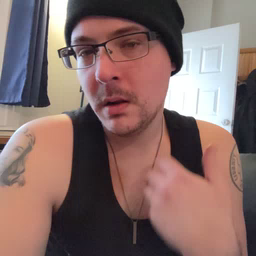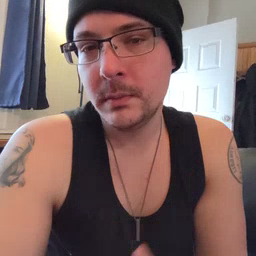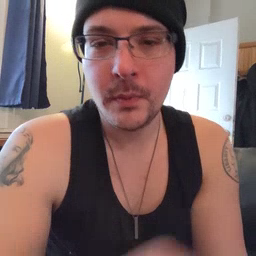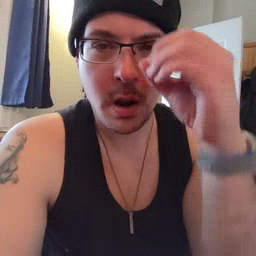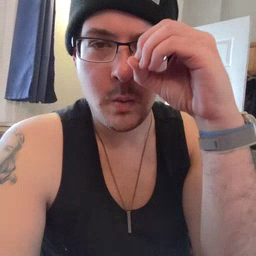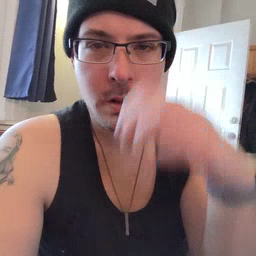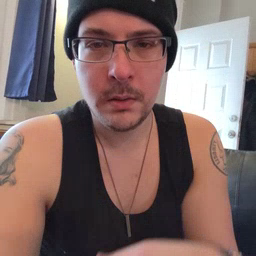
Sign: owl